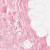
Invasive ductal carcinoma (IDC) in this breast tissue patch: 0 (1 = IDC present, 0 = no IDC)